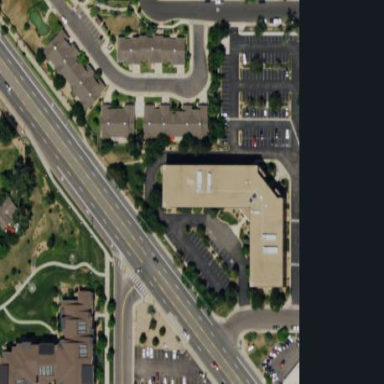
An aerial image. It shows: Office building.